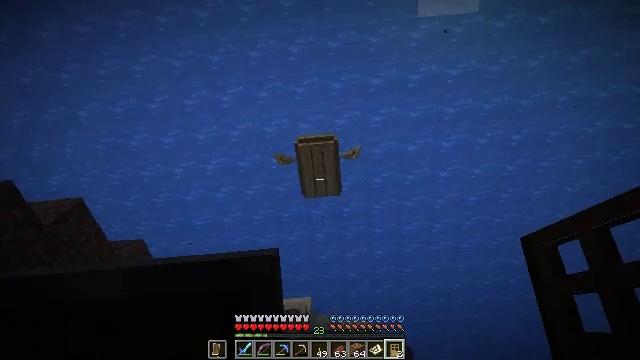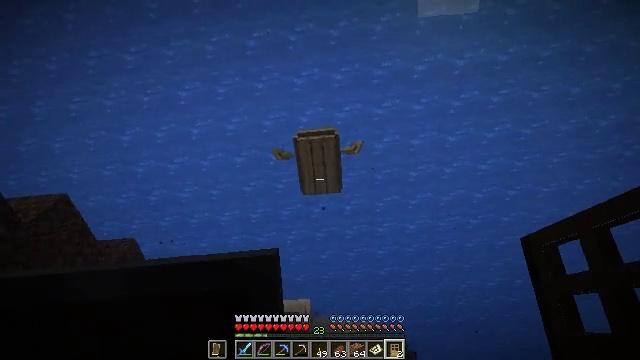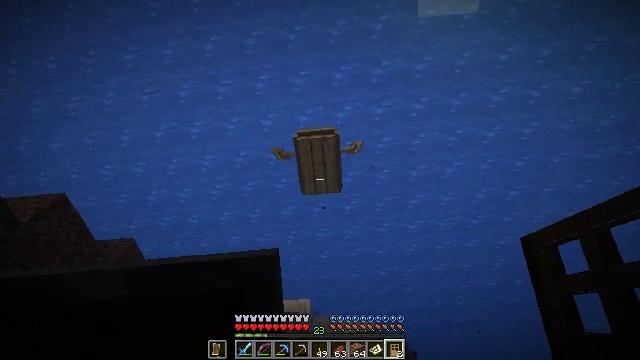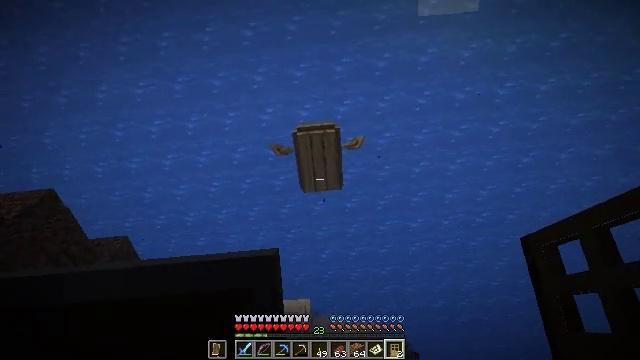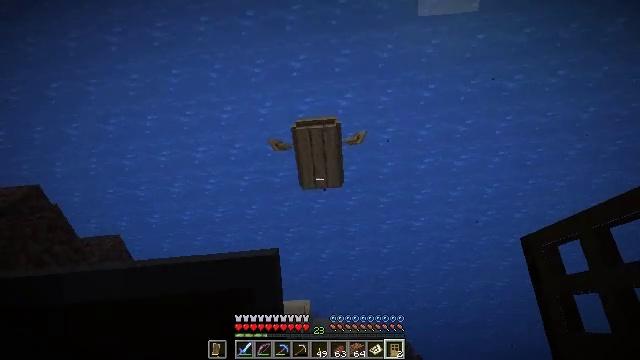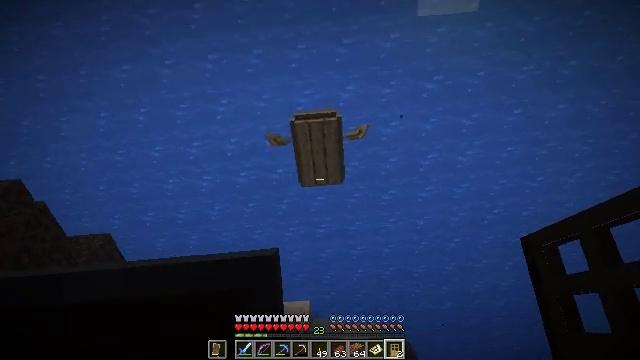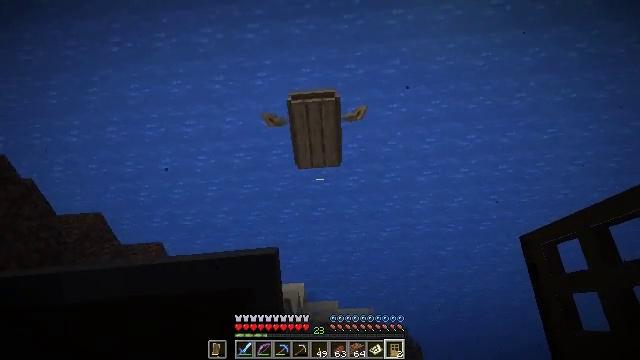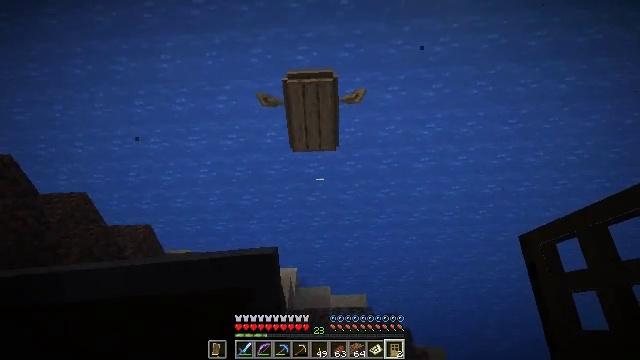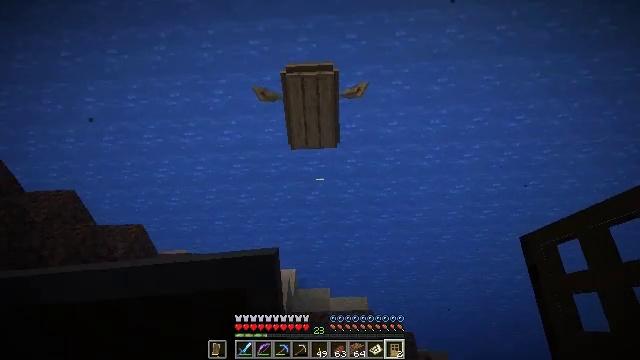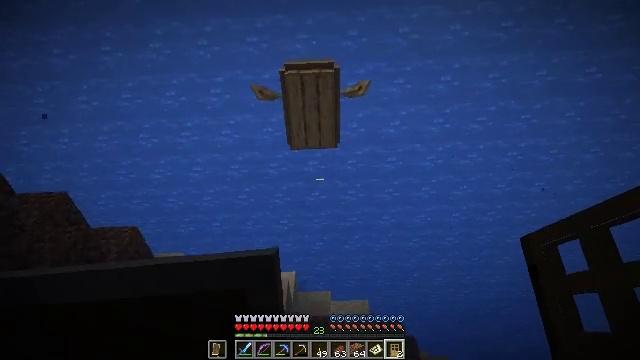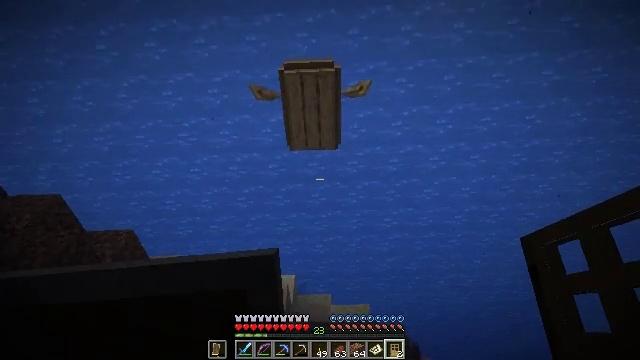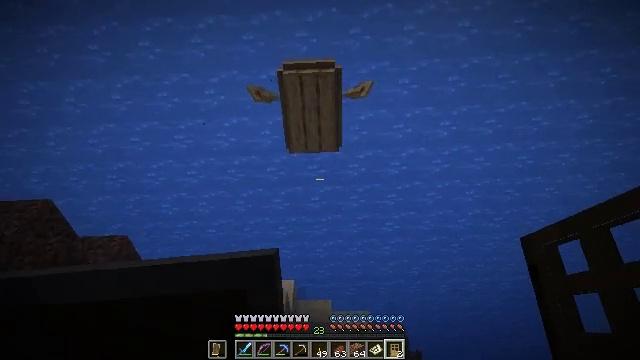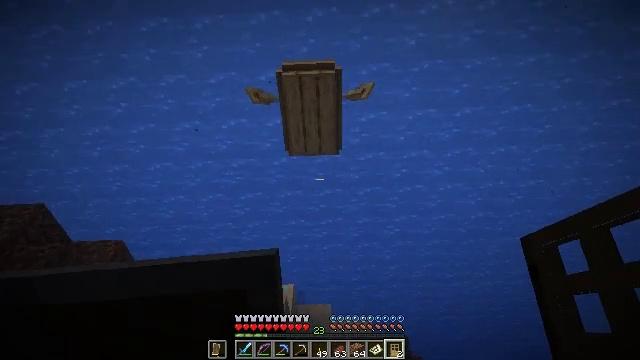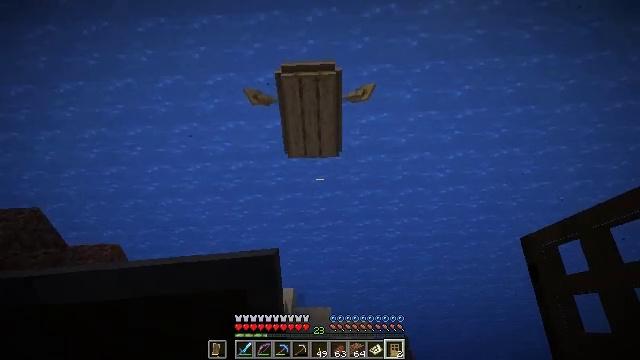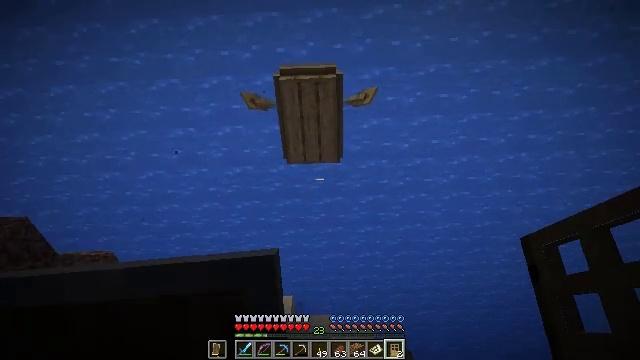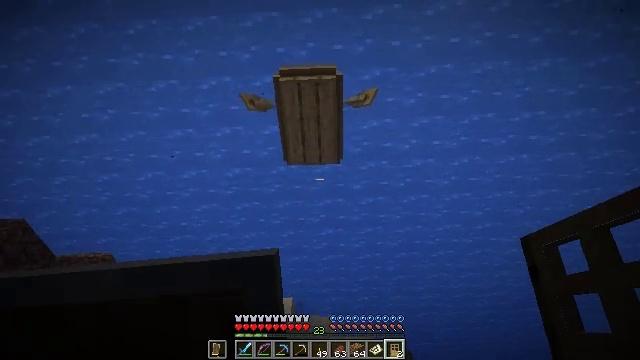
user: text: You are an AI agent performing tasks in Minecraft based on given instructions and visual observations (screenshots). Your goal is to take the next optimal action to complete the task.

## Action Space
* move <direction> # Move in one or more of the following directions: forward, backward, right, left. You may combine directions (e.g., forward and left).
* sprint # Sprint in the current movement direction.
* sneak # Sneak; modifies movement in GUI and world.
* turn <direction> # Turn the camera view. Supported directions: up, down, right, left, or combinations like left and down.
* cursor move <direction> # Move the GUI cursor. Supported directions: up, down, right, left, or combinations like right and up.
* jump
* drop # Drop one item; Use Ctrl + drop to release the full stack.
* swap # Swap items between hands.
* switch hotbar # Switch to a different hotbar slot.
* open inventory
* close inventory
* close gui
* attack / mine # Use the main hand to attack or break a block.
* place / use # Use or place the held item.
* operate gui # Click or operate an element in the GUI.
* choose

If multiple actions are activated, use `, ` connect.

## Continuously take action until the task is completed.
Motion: motion action
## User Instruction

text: Mine underwater sea pickle.
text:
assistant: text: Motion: move forward, jump
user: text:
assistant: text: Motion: move forward, jump
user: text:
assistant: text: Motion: move forward, jump
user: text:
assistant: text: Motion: move forward, jump
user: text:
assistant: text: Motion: move forward, jump
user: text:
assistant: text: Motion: move forward, turn right and down, jump
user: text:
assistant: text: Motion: move forward, turn right and down, jump
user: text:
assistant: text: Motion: jump
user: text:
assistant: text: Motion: jump
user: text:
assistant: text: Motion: jump
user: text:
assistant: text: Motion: jump
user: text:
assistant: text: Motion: jump
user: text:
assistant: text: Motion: jump
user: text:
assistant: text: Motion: jump
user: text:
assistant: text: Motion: jump
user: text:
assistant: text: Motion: jump
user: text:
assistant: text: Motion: jump
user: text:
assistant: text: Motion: move forward, jump
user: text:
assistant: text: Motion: move forward, turn down, jump
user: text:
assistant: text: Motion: move forward, jump
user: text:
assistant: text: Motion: move forward, jump
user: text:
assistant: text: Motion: move forward, jump
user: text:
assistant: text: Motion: move forward, jump
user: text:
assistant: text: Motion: move forward, jump
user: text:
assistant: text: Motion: move forward, jump
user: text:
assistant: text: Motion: move forward, jump
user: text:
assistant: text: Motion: move forward, turn left and up, jump
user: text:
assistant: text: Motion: turn left and up, jump
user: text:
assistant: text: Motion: turn left, jump
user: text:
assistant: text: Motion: turn left, jump